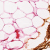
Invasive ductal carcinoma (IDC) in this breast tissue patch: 0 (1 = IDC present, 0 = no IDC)